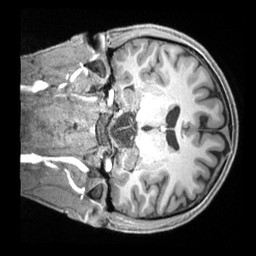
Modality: T1w
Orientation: coronal
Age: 21
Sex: male
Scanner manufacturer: siemens
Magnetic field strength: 3 T
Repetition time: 2.4 s
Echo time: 0.00226 s